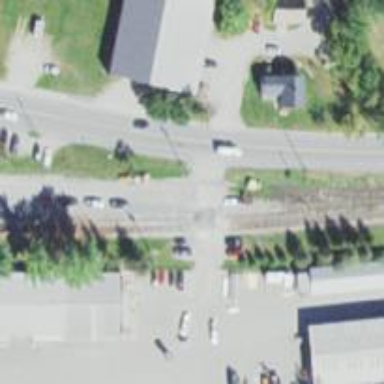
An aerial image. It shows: Railway level crossing.